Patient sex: M
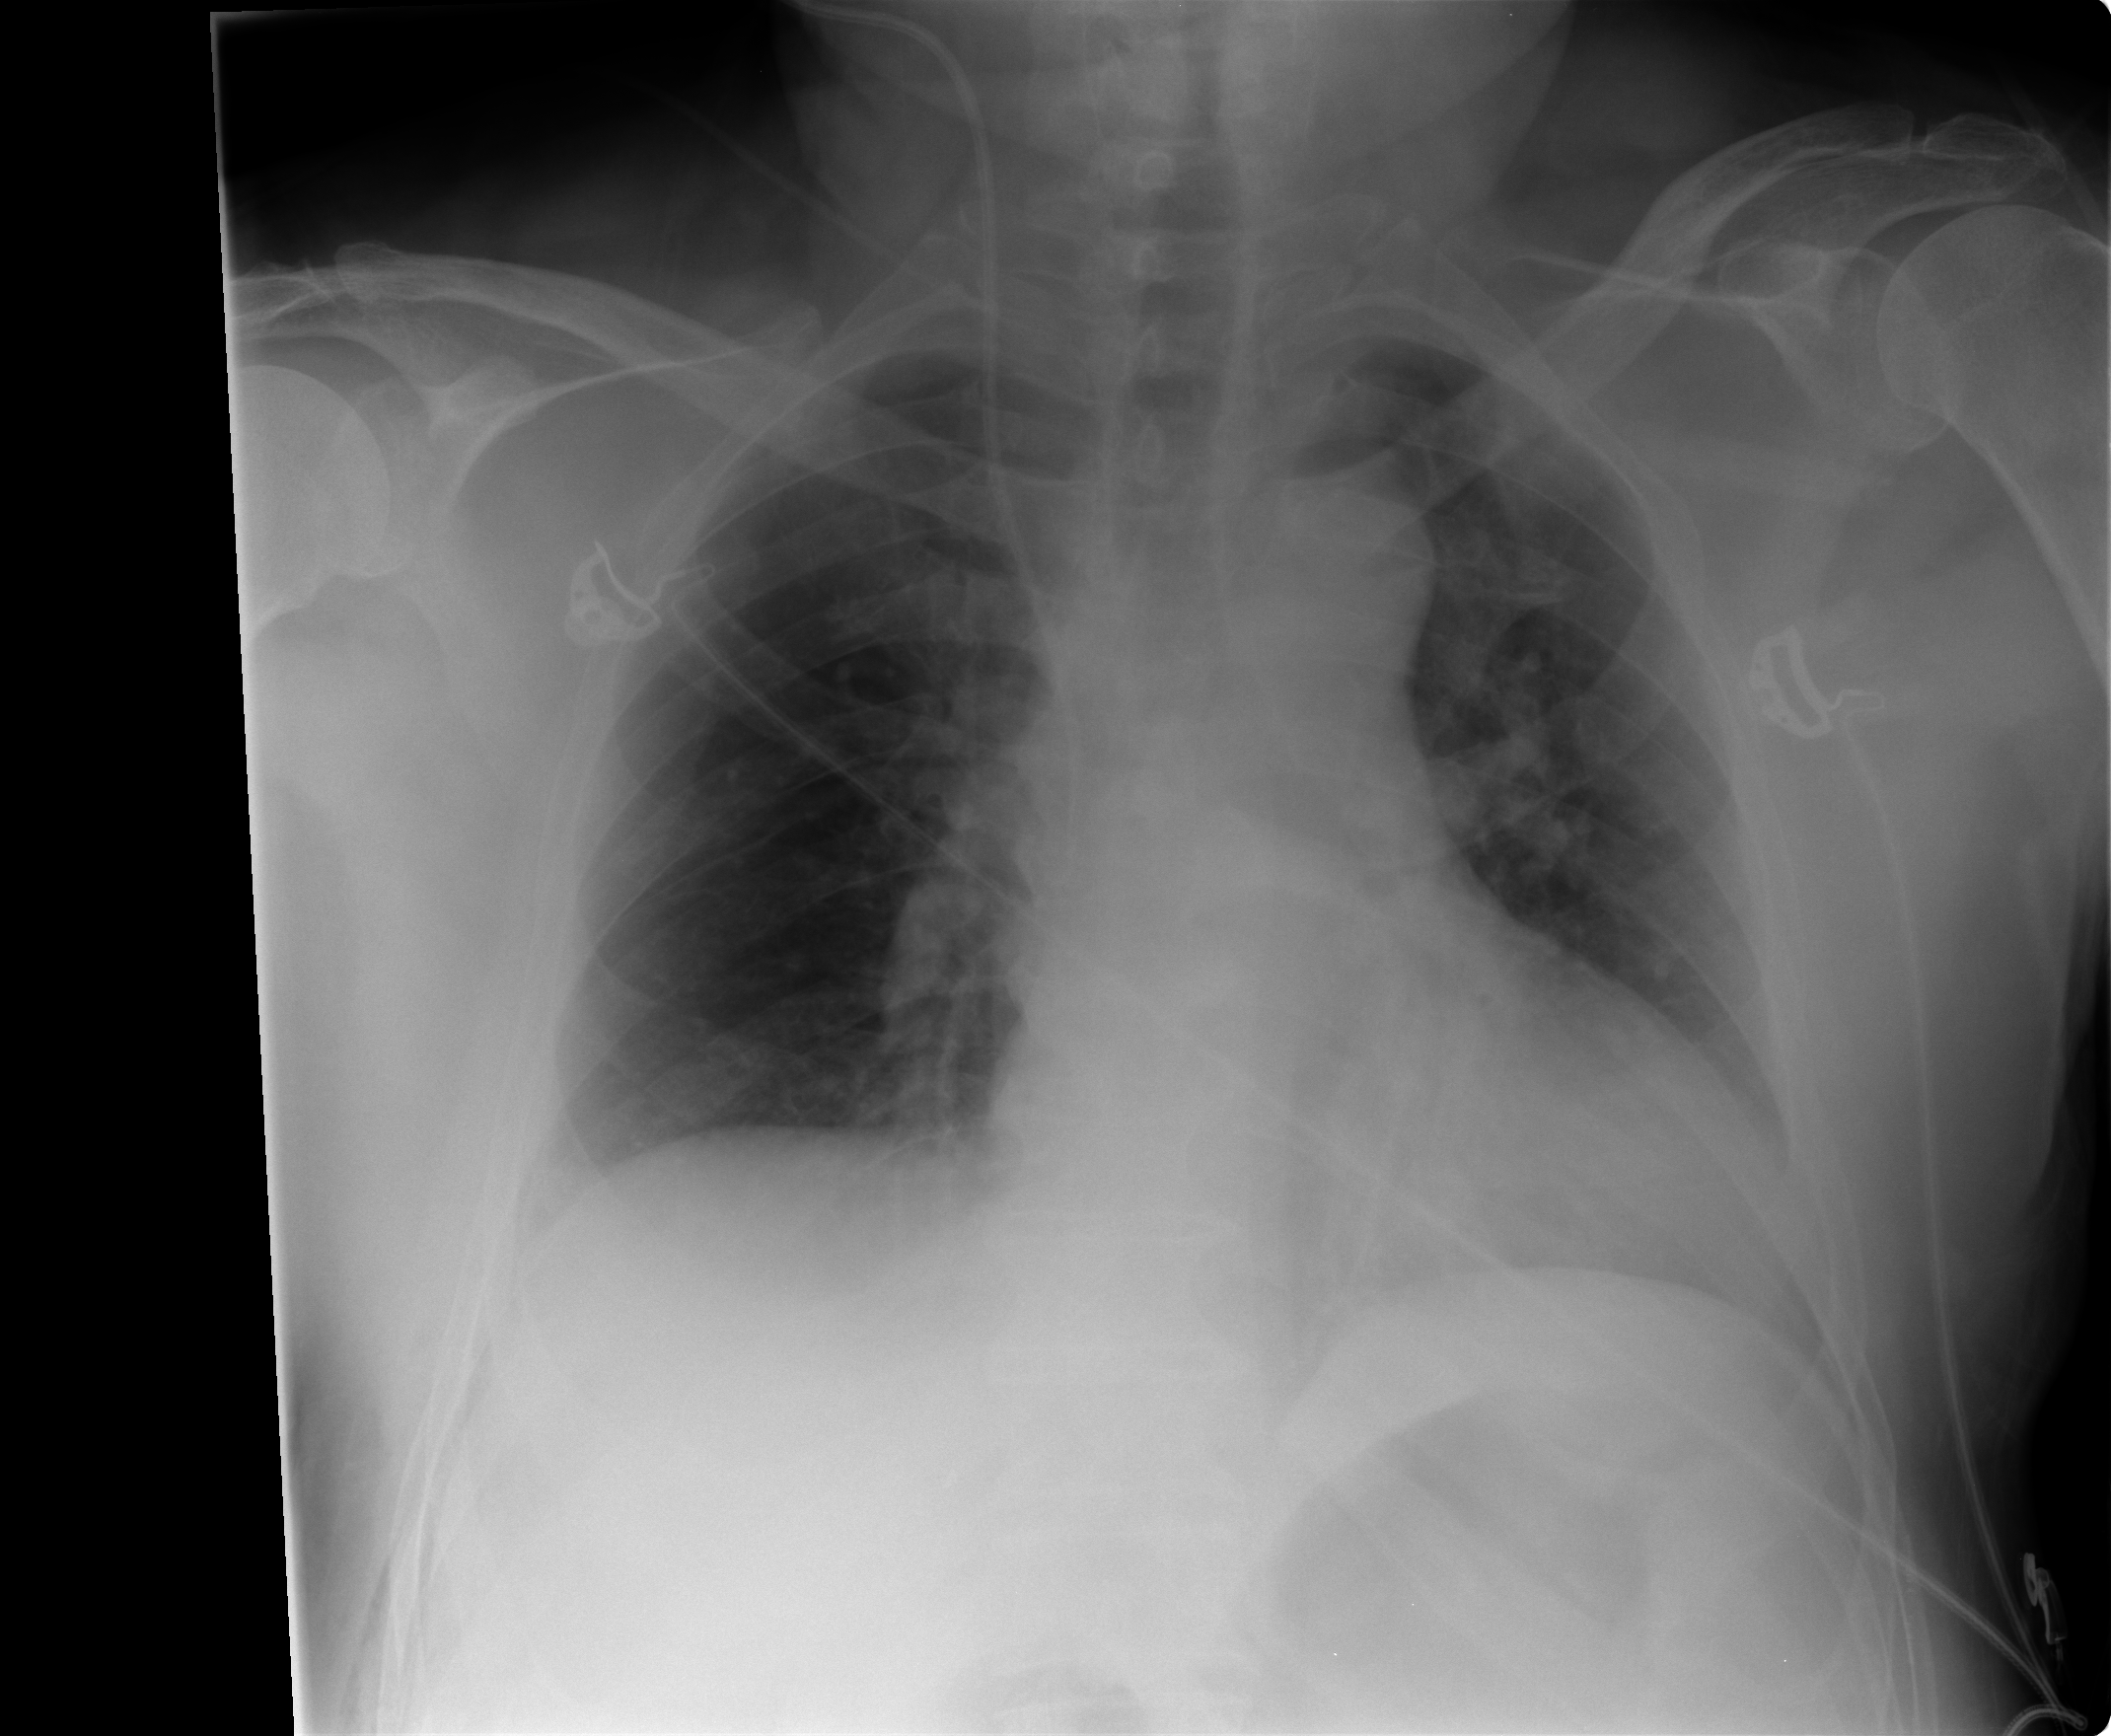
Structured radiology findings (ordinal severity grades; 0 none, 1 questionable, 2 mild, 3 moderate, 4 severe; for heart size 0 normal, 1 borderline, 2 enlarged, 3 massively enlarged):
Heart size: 2
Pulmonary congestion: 0
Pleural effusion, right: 0
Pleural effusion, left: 0
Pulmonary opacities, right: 0
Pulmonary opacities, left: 0
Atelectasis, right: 2
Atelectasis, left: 2